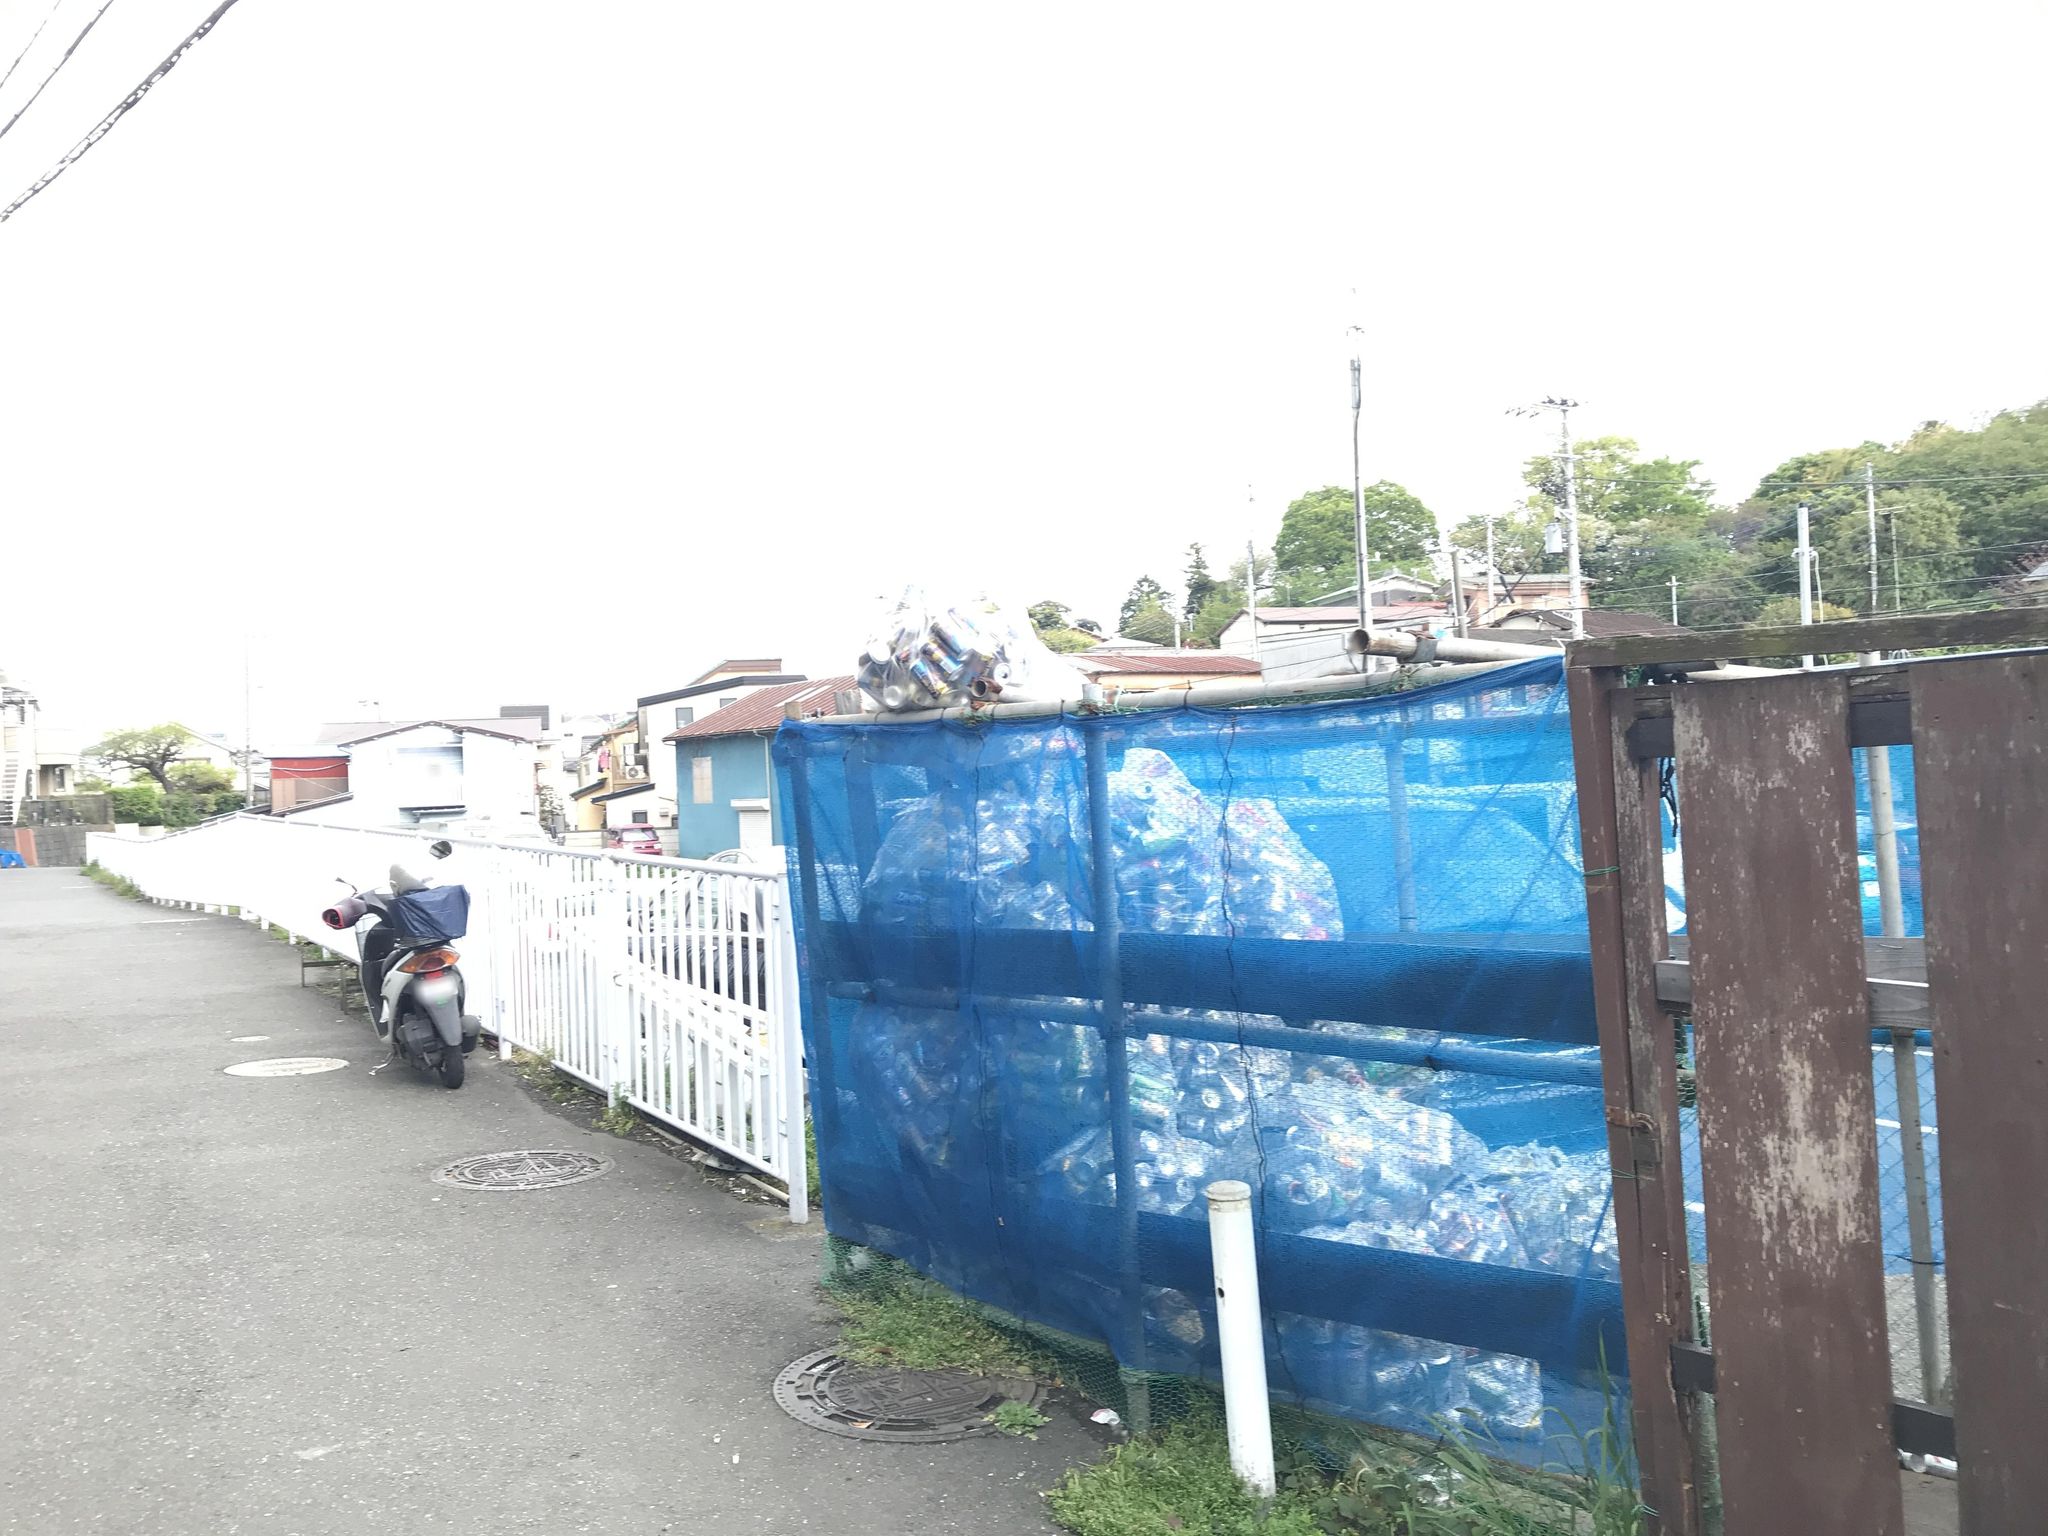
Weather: clear
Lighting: day
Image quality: good
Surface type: walking surface
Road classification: steps, residential, footway
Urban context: urban centre
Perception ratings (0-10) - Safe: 1.67, Lively: 0.45, Beautiful: 2.15, Boring: 1.24, Depressing: 6.32, Wealthy: 1.76